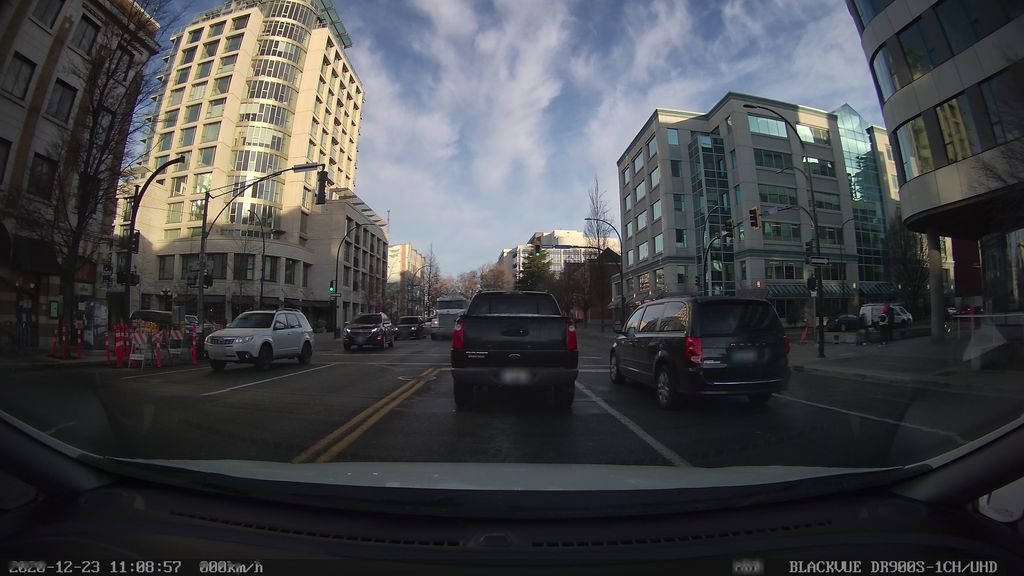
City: victoria